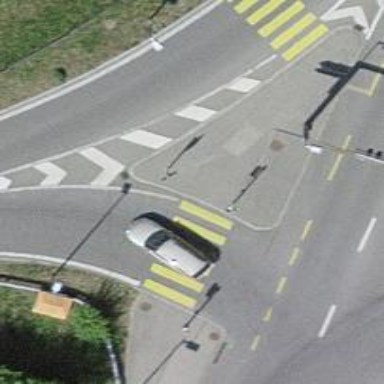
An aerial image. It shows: Road crossing with traffic signals and zebra markings.